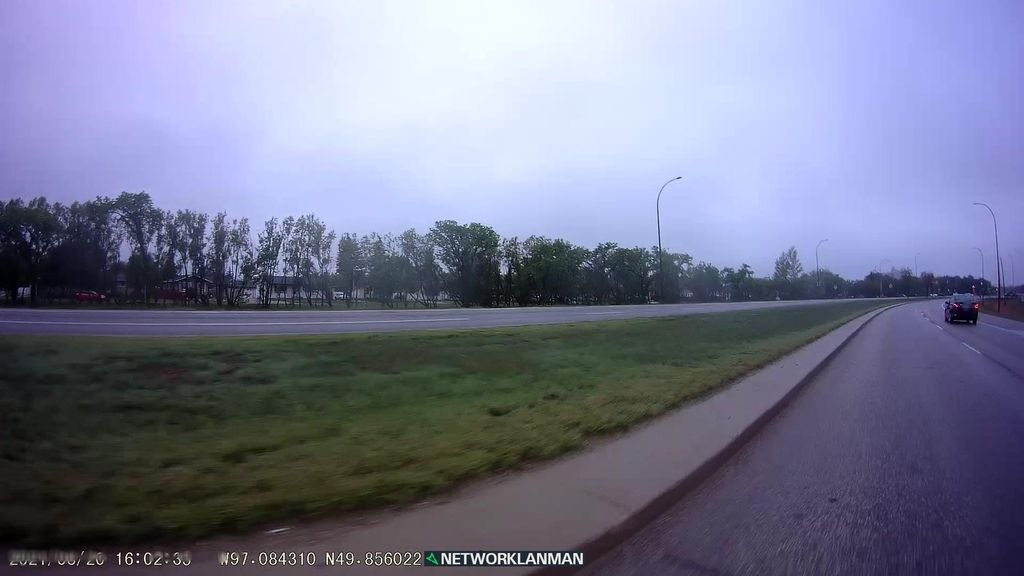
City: winnipeg